Question: I have a categories class which I put the the image and some color categories that I resuse over the project, I simply use them like:
'''
UIImageView *anImageView = [[UIImageView alloc] initWithFrame: [[UIScreen mainScreen] applicationFrame]];
anImageView.image = [UIImage APP_IMAGE_BCKGROUND];
[window addSubview:anImageView];
[anImageView autorelease];
'''
But I have some memory problems, is this way of category usage is a good practise? or how can I define the pictures in a seperate class and memory efficent way?

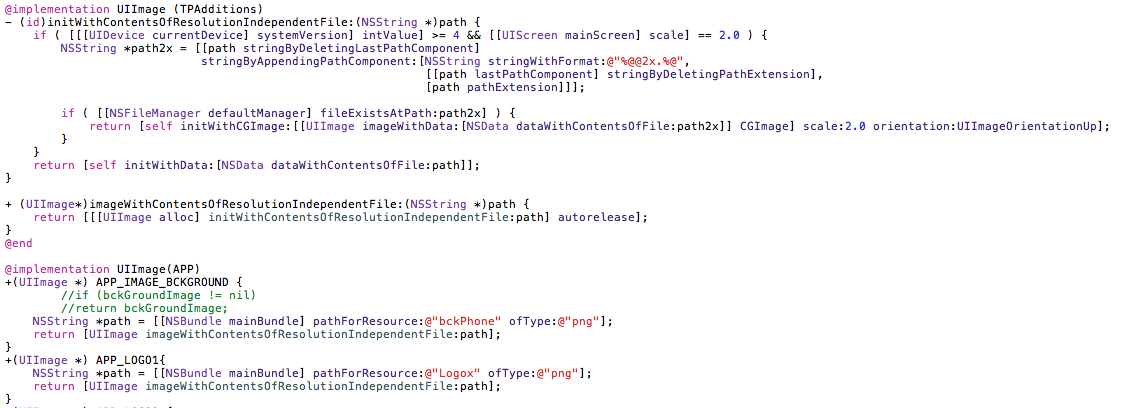
Answer: Yes, the approach you are taking is good practice. The alternative would be to create a 'UIImageManager' class which does essentially the same thing. When given these types of alternatives, I typically choose to use categories, unless I find myself adding many new methods to support my requirements. In that case I'll create a separate class. But what you have there looks fine.
There are no leaks in your code. What memory problems are you having?